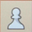
Piece: wP